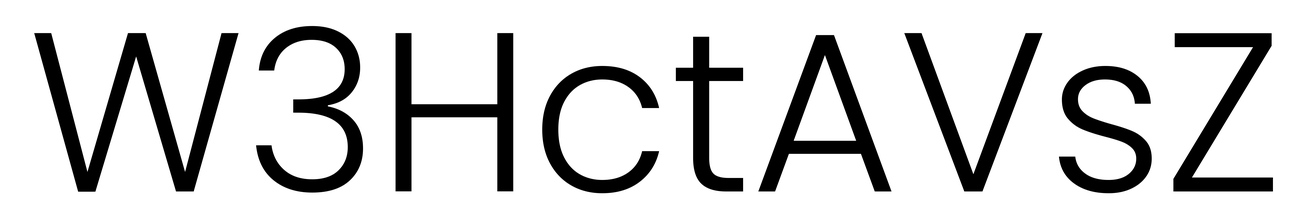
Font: Poppins-Light